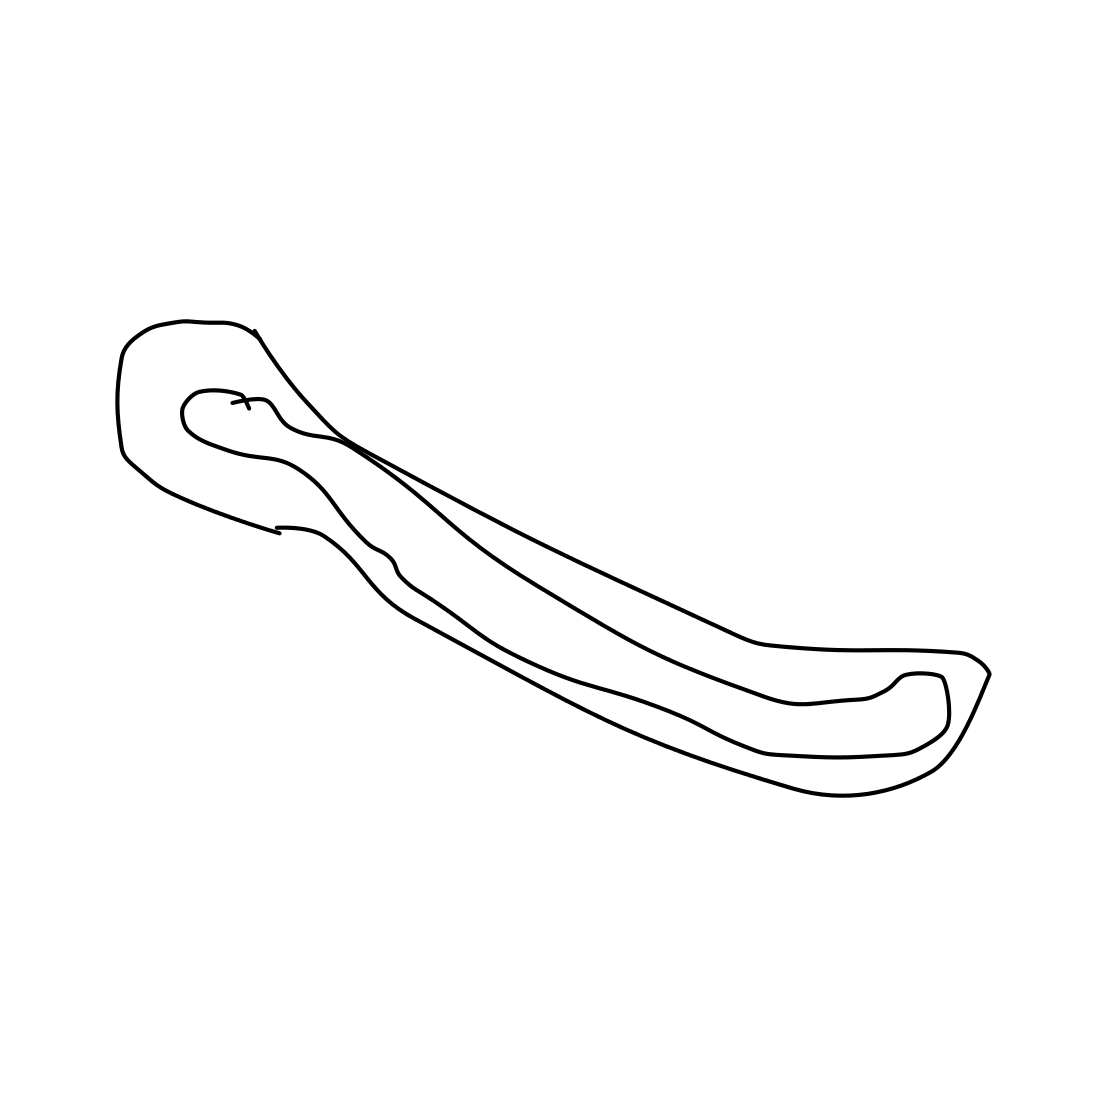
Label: snowboard